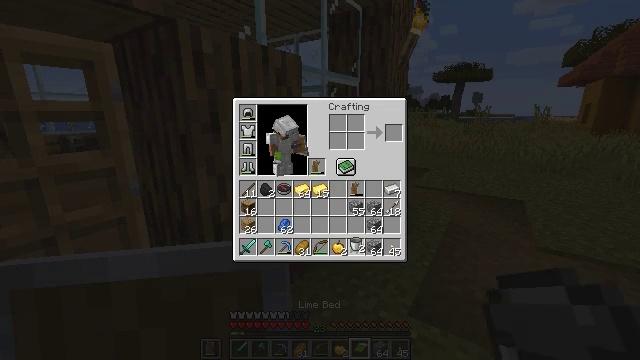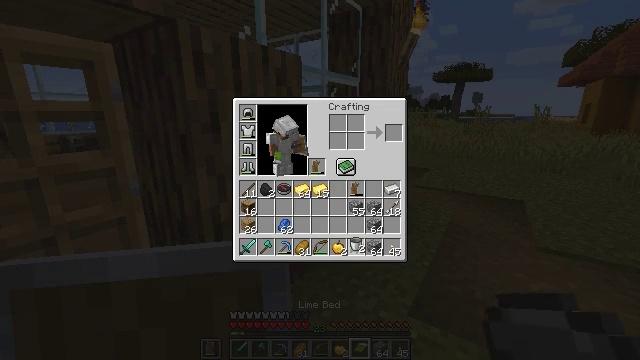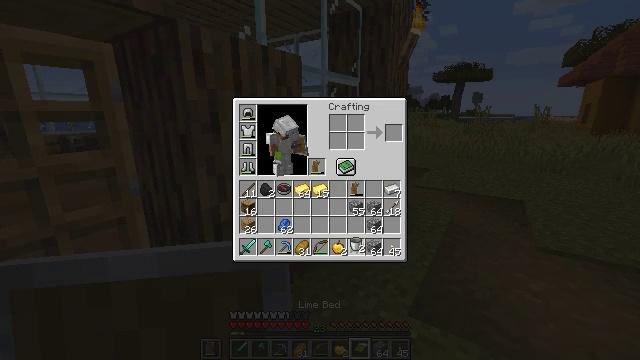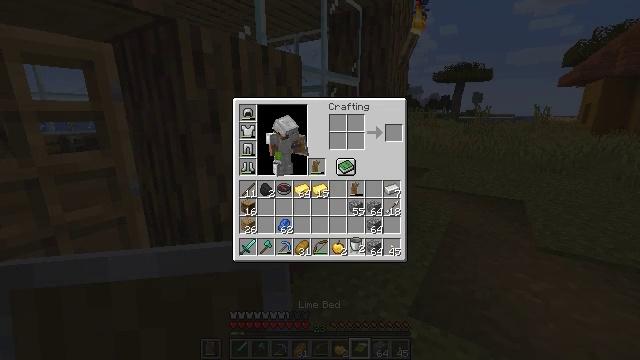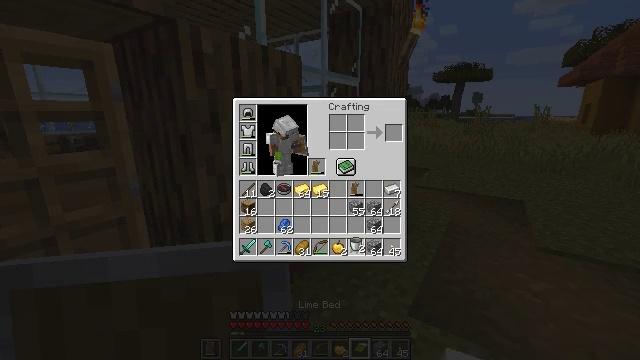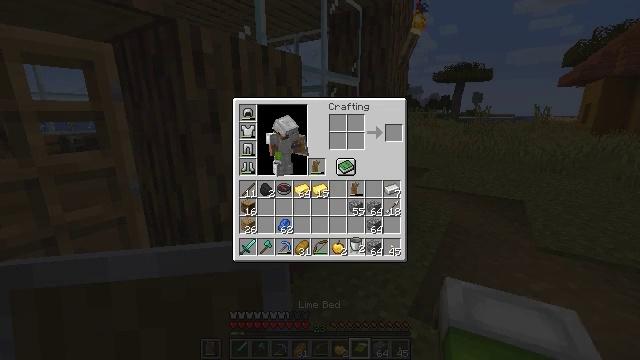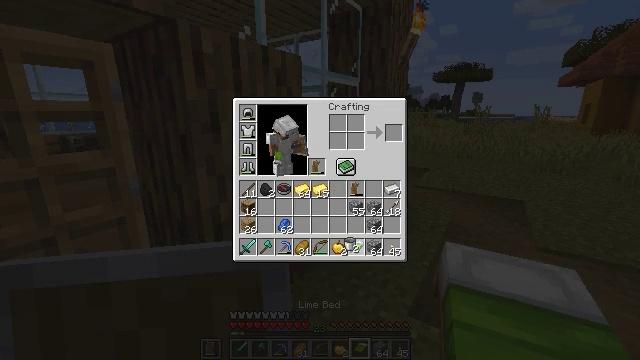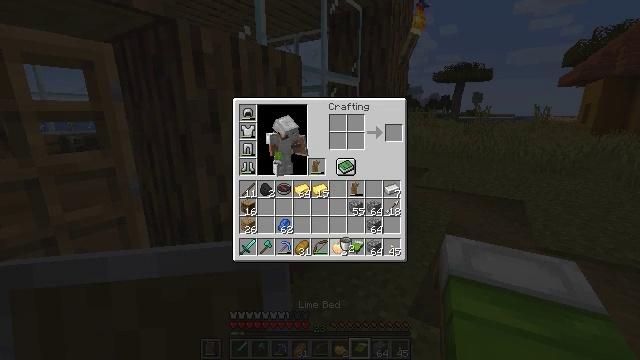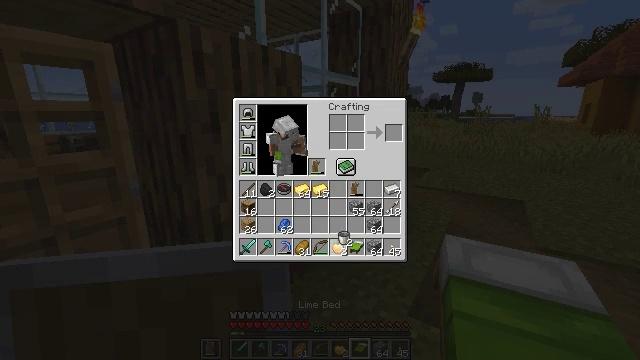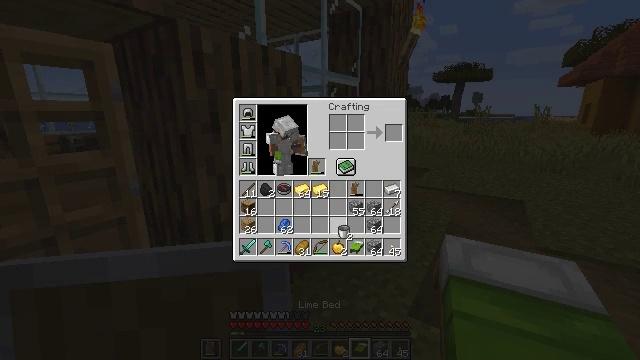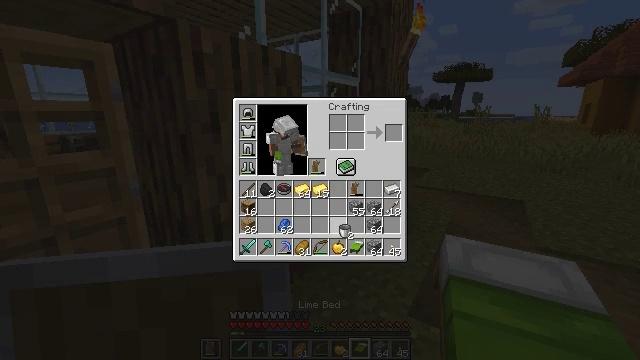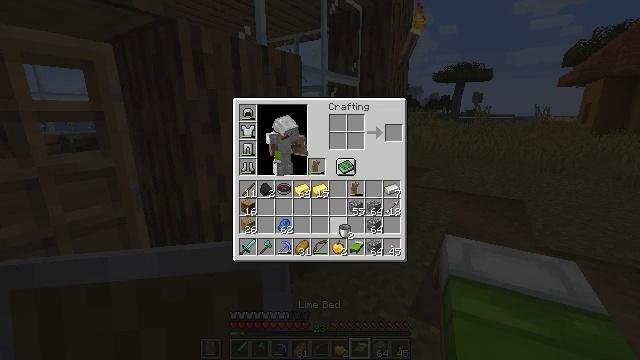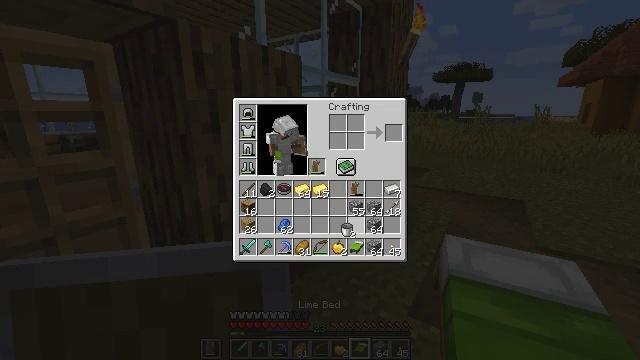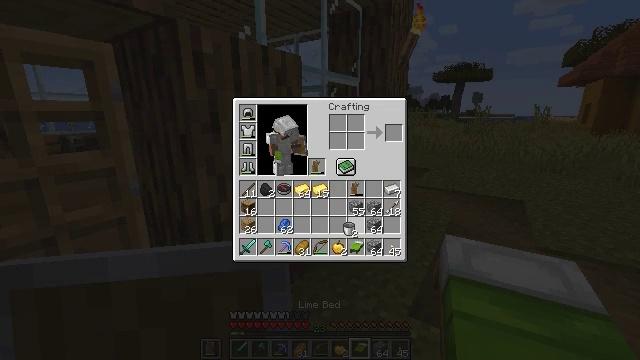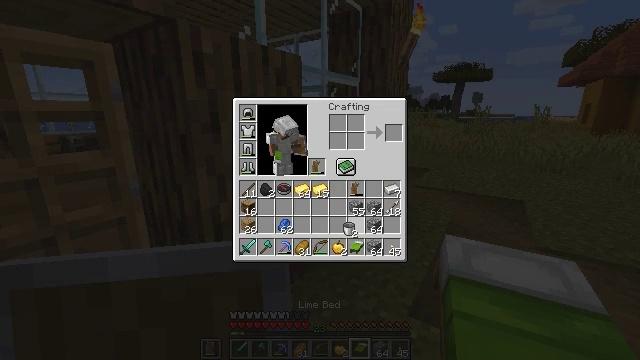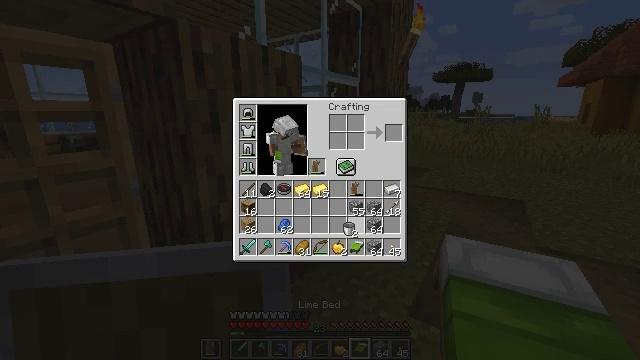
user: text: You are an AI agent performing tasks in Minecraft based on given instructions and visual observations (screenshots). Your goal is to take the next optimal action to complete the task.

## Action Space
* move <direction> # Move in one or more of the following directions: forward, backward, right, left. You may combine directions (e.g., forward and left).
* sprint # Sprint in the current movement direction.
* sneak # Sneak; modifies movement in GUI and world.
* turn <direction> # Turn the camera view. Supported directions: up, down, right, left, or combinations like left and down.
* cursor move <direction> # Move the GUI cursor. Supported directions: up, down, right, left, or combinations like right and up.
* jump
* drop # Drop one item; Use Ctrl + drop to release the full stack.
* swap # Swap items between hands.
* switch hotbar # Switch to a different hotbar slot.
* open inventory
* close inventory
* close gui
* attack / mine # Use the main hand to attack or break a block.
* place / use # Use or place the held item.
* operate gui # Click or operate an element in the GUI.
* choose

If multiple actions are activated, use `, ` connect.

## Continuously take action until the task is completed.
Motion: motion action
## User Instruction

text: Combat the skeleton.
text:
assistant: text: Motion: no_op
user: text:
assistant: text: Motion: no_op
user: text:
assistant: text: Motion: no_op
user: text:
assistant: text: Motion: no_op
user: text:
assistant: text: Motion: no_op
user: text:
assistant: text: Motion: no_op
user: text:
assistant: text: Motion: no_op
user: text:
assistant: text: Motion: no_op
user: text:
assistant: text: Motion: no_op
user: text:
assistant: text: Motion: no_op
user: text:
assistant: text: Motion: no_op
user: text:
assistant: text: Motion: no_op
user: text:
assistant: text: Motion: no_op
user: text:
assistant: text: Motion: no_op
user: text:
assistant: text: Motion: no_op
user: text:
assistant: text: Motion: no_op
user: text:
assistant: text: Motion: no_op
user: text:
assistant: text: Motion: no_op
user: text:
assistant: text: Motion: no_op
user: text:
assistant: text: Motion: no_op
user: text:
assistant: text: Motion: no_op
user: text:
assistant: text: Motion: no_op
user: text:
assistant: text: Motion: no_op
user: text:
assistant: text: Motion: no_op
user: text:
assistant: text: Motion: no_op
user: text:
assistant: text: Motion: no_op
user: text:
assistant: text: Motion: no_op
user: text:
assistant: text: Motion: no_op
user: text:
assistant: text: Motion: no_op
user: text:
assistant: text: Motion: no_op